Question: I'm using the following code to Decode Jpge image
'''
UnmanagedMemoryStream^ mStream = gcnew UnmanagedMemoryStream(_jpegDataBuff, _buffLength);
JpegBitmapDecoder^ decoder = gcnew JpegBitmapDecoder(mStream, BitmapCreateOptions::PreservePixelFormat, BitmapCacheOption::OnLoad);
BitmapSource^ bitmapSource = decoder->Frames[0];
'''
I use the 'bitmapSource' to display on control of WPF, but sometimes the the result as below

I have searched very much on internet, but I did not solve it yet!
Someone can help me?
Many Thanks,
T&T
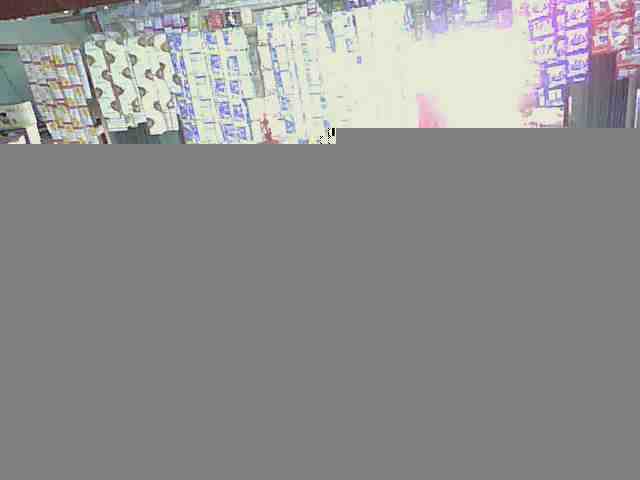
Answer: From the looks of it I would say that either JPEG source is incomplete or invalid. The only exceptions <URL> holds image description information in a relatively small header followed by a "raw" data.
I guess that decoder is built resilient to ignore invalid (rendered last before gray) and/or missing (rendered gray) blocks. I think the only way to detect is to either analyze final image (maybe checking that last 8x8px block doesn't have same color?) or source (maybe counting data blocks?).